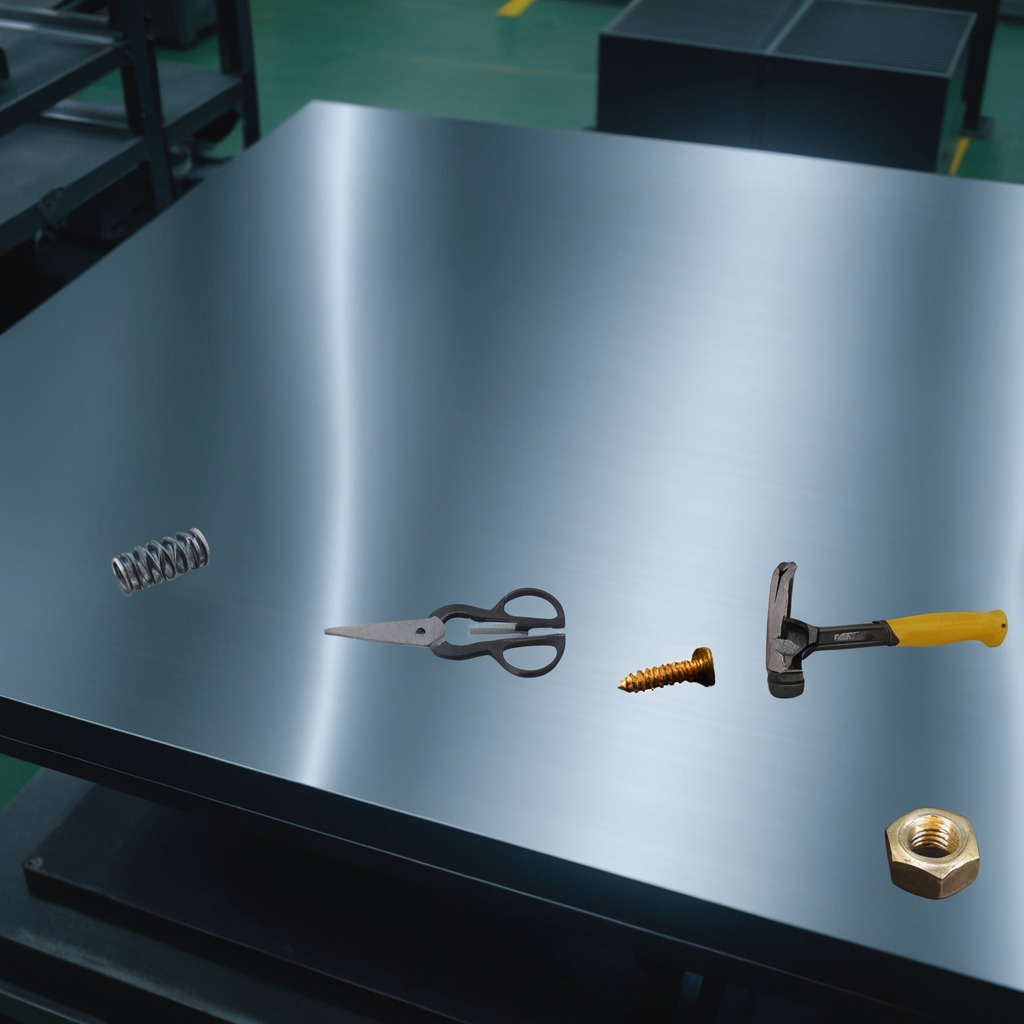
A metal machine screw, a hammer, a coiled metal spring, a metal nut, and a pair of scissors are lying on the metal table in a machine shop under fluorescent lights.